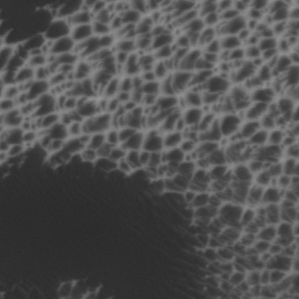
Label: non_frost